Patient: sex M, age 36
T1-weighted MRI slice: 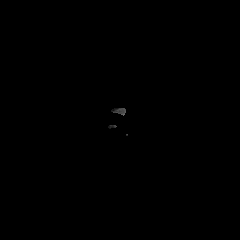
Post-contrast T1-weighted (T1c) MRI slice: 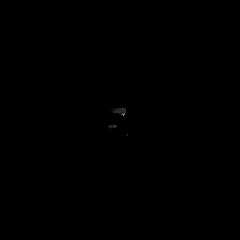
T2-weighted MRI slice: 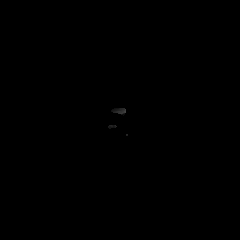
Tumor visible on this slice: no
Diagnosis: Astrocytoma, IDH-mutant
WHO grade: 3